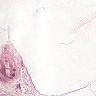
Metastatic tissue present: no